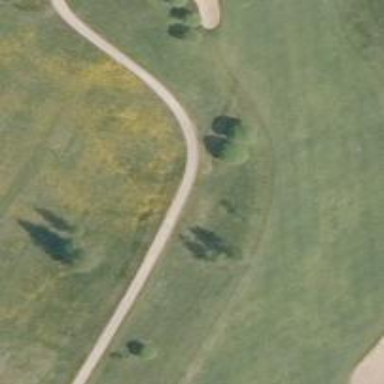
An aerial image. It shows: Grassy area designated as golf fairway.